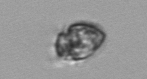
Label: Heterocapsa_rotundata